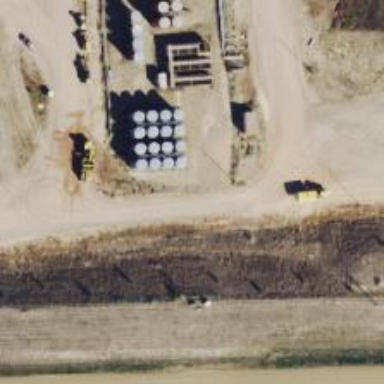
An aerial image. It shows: Storage tank with man-made structure.